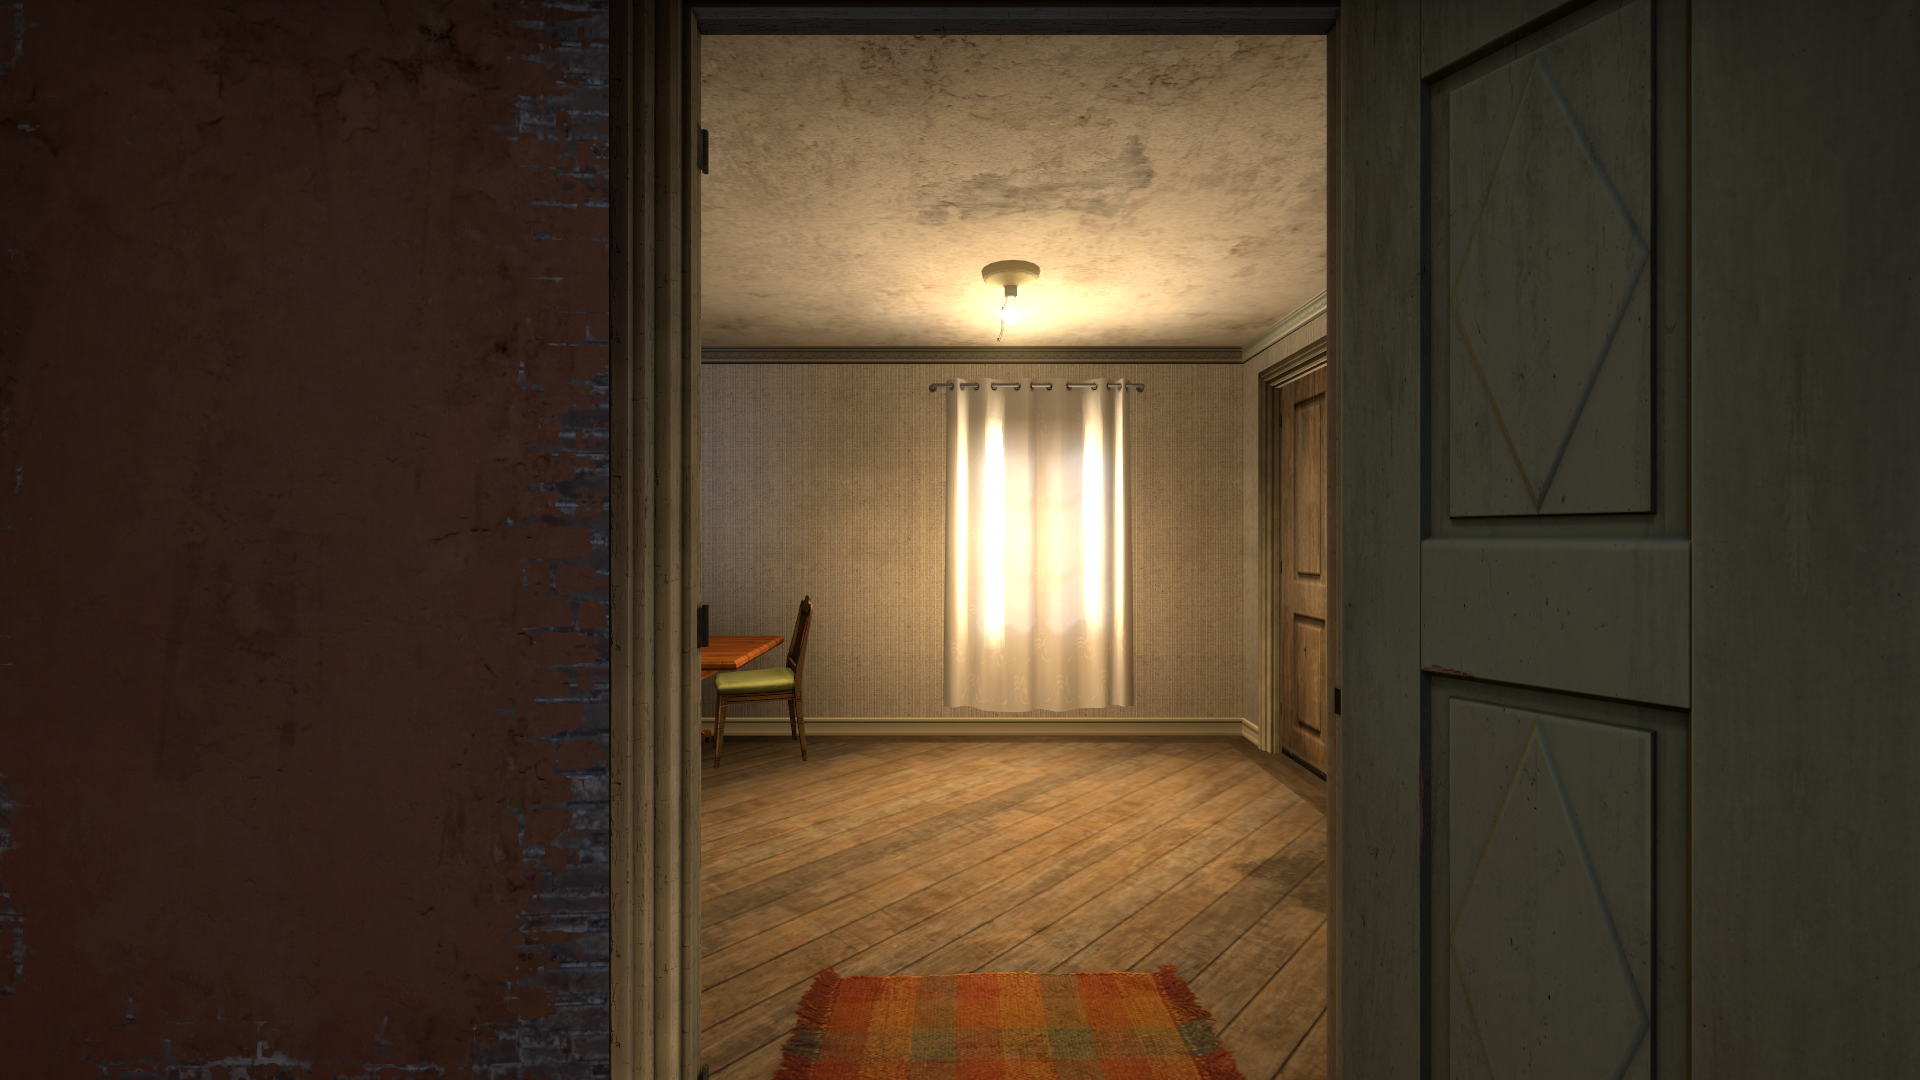
Map: de_inferno